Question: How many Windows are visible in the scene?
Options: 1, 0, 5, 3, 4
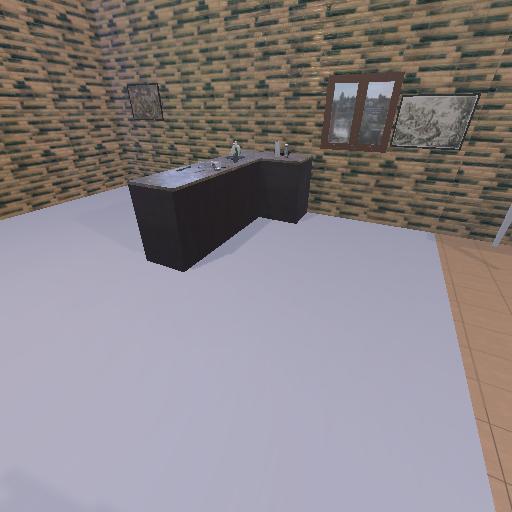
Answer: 1